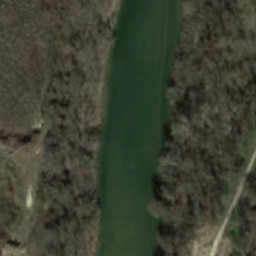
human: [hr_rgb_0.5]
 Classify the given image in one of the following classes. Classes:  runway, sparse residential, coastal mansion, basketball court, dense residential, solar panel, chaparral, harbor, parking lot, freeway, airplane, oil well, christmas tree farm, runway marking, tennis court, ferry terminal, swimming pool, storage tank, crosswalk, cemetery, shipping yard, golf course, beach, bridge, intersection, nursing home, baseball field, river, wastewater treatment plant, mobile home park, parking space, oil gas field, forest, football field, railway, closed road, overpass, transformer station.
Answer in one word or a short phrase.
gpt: river